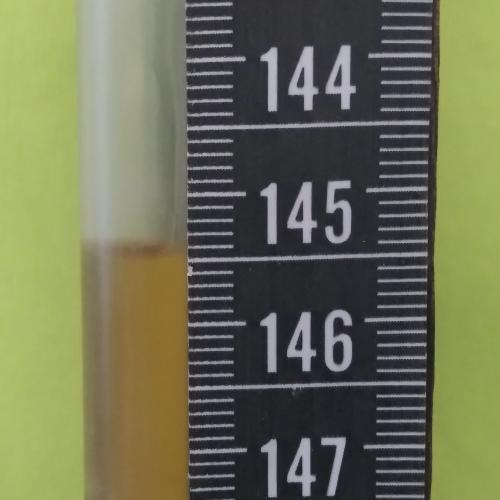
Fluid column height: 145.4 cm